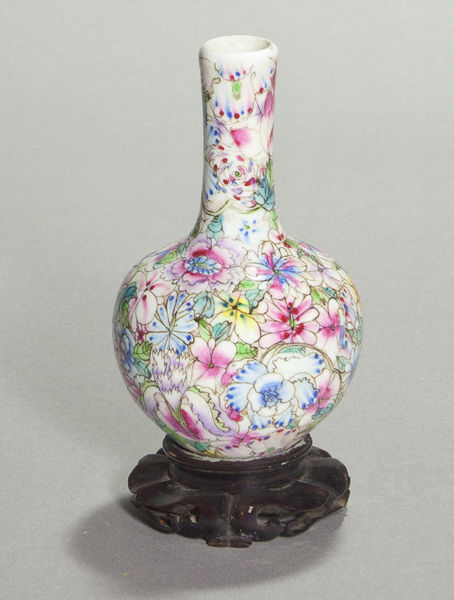
Titel: Vase
Standort: Amherst (Massachusetts, USA)
Institution: Mead Art Museum, Amherst College
Schlagwörter: blue, red, white, yellow, flowers, pink, vase, flower, stand, plants, bright, spring, leaves, neck, art, colorful, ceramic, paint, leave, opening, japan, china, jade, pottery, oriental, bold, painted, base, blossom, pain, brushwork, ceramics, carved, carnation, flowery, blossoms, organics